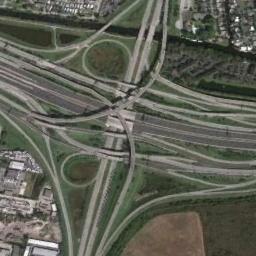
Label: overpass